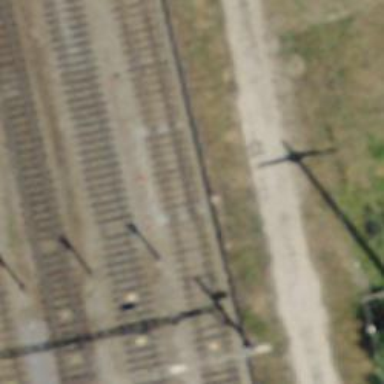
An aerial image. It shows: Railway switch.